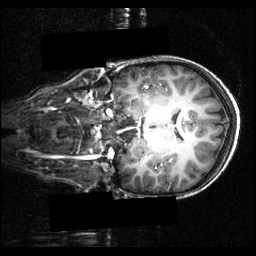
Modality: T1w
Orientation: coronal
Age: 12
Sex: female
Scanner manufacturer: siemens
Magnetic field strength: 3.951 T
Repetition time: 1.5 s
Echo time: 0.00335 s